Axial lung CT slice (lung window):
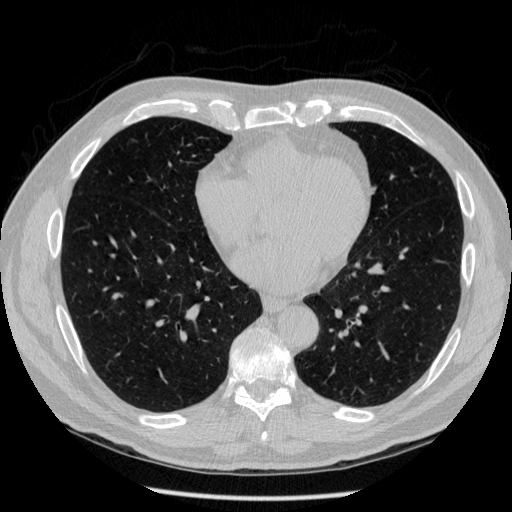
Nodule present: no